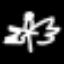
Label: angel